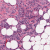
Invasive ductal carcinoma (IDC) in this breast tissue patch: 1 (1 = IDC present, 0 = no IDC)